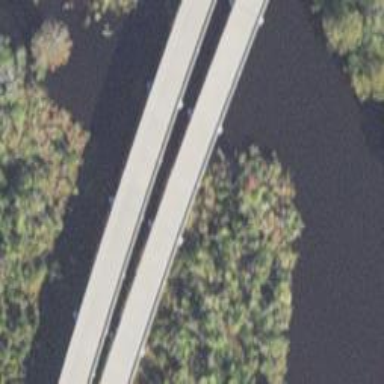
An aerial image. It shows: Beam bridge on motorway.